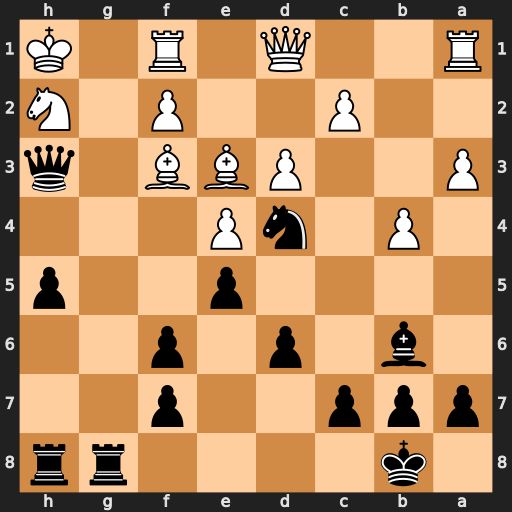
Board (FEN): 1k4rr/ppp2p2/1b1p1p2/4p2p/1P1nP3/P2PBB1q/2P2P1N/R2Q1R1K
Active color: b
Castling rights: -
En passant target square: -
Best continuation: Rg4 Rg1 Rh4